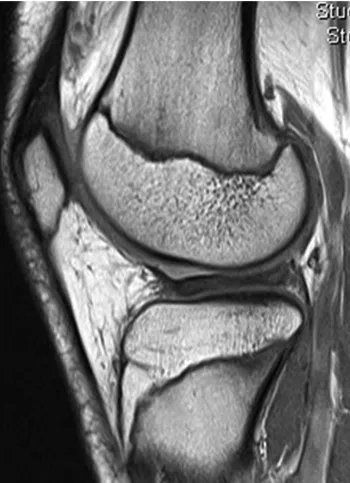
MR images before first arthroscopic surgery for the left knee. Sagittal. Proton density-weighted images show a complete discoid lateral meniscus. Growth plates are visible.
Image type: radiology (mri)